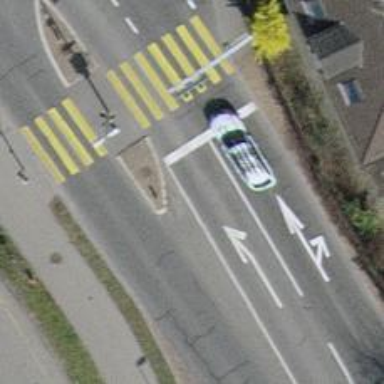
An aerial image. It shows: Zebra crossing with traffic signals and pedestrian island.